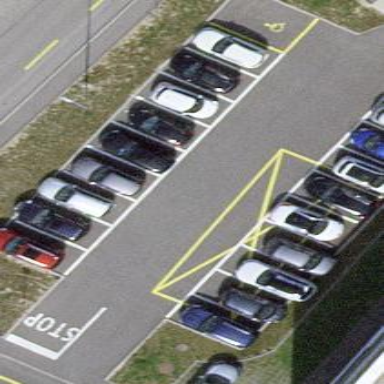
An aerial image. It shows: Parking area with asphalt surface.